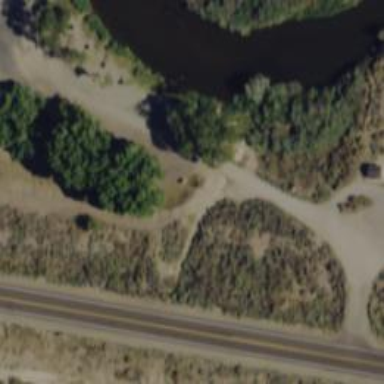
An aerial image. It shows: Rest area on the road.